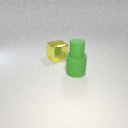
large green rubber cylinder below small green rubber cylinder